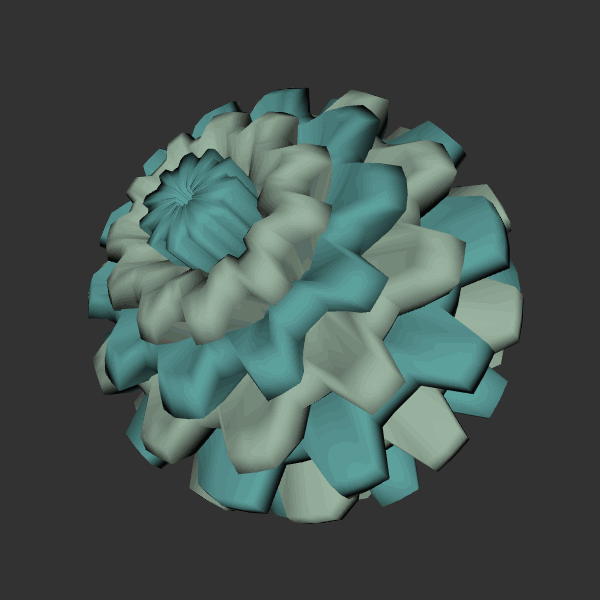
Background: dark